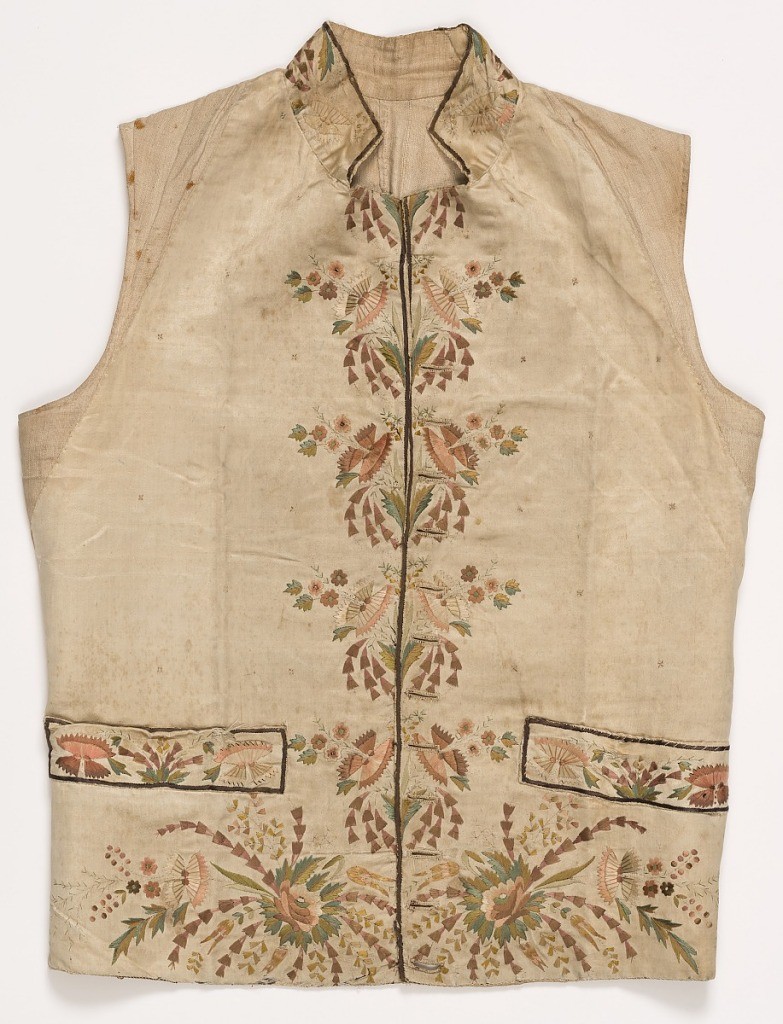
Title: Waistcoat
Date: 1780–1795
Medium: silk Technique: satin stitch embroidery on a satin foundation
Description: Man's waistcoat of white satin embroidered in muted tones of dark pink, green and yellow-green. Design of conventionalized flowers and leafy stems.